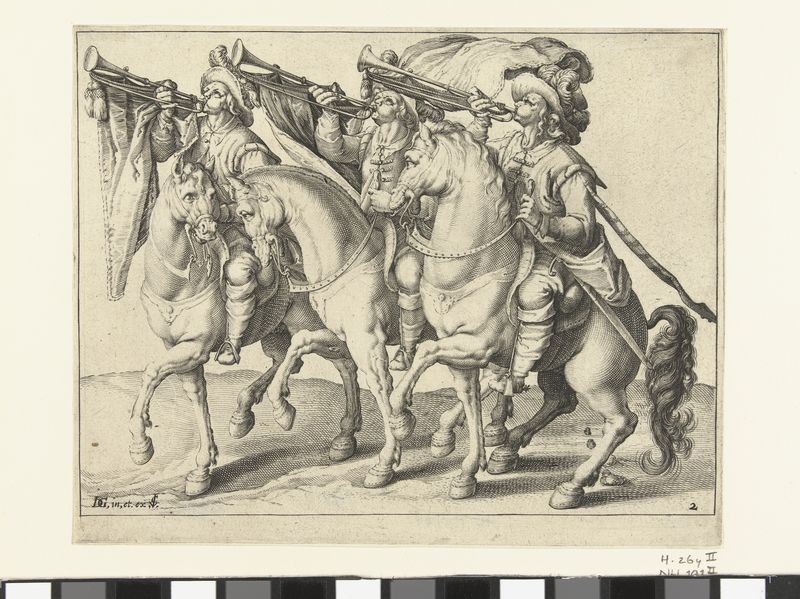
Titel: Drie trompetters te paard
Künstler: Jacob de (II) Gheyn
Standort: Amsterdam
Institution: Rijksmuseum
Schlagwörter: gemälde, grau, zeichnung, bild, instrument, pferd, pferde, reiter, schweif, fahnen, fahne, feathers, hands, men, sword, white, black, hair, three, schwarz weiss, radierung, stich, schwert, smoke, ross, horses, man, sand, posaunen, fanfaren, trompeten, drawing, paper, postkarte, hats, sketch, tail, walking, boots, flag, dirt, person, banners, human, tambourine, trompete, horse, animal, reins, play, riding, hoof, horn, horns, hooves, playing, brass, herold, trumpet, trumpets, heads, bridle, banner, riders, arched, muscular, plume, fanfare, orchestra, tails, trompet, saddles, blowing, prancing, herald, manes, necks, announcing, hocks, astride, trombone, calavery, shevalery, horse poop, horse dung, hoov